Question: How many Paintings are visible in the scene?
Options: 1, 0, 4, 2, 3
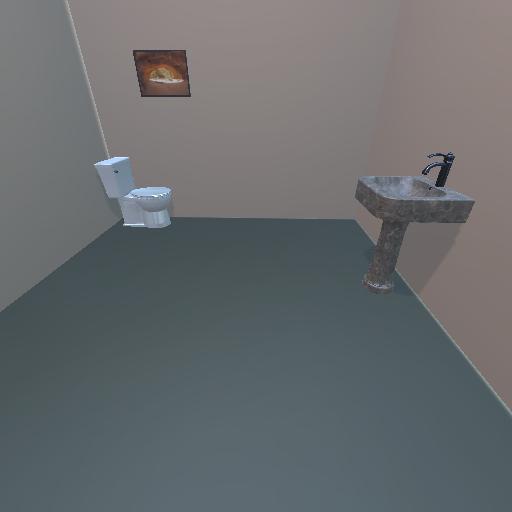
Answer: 1